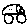
Label: car